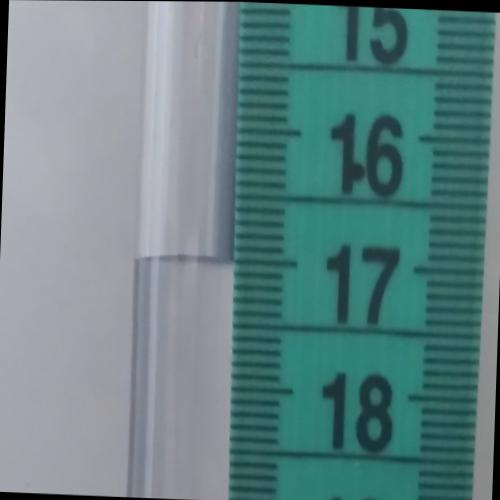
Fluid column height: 17.0 cm